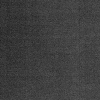
Atmospheric dust classification: dusty